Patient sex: F
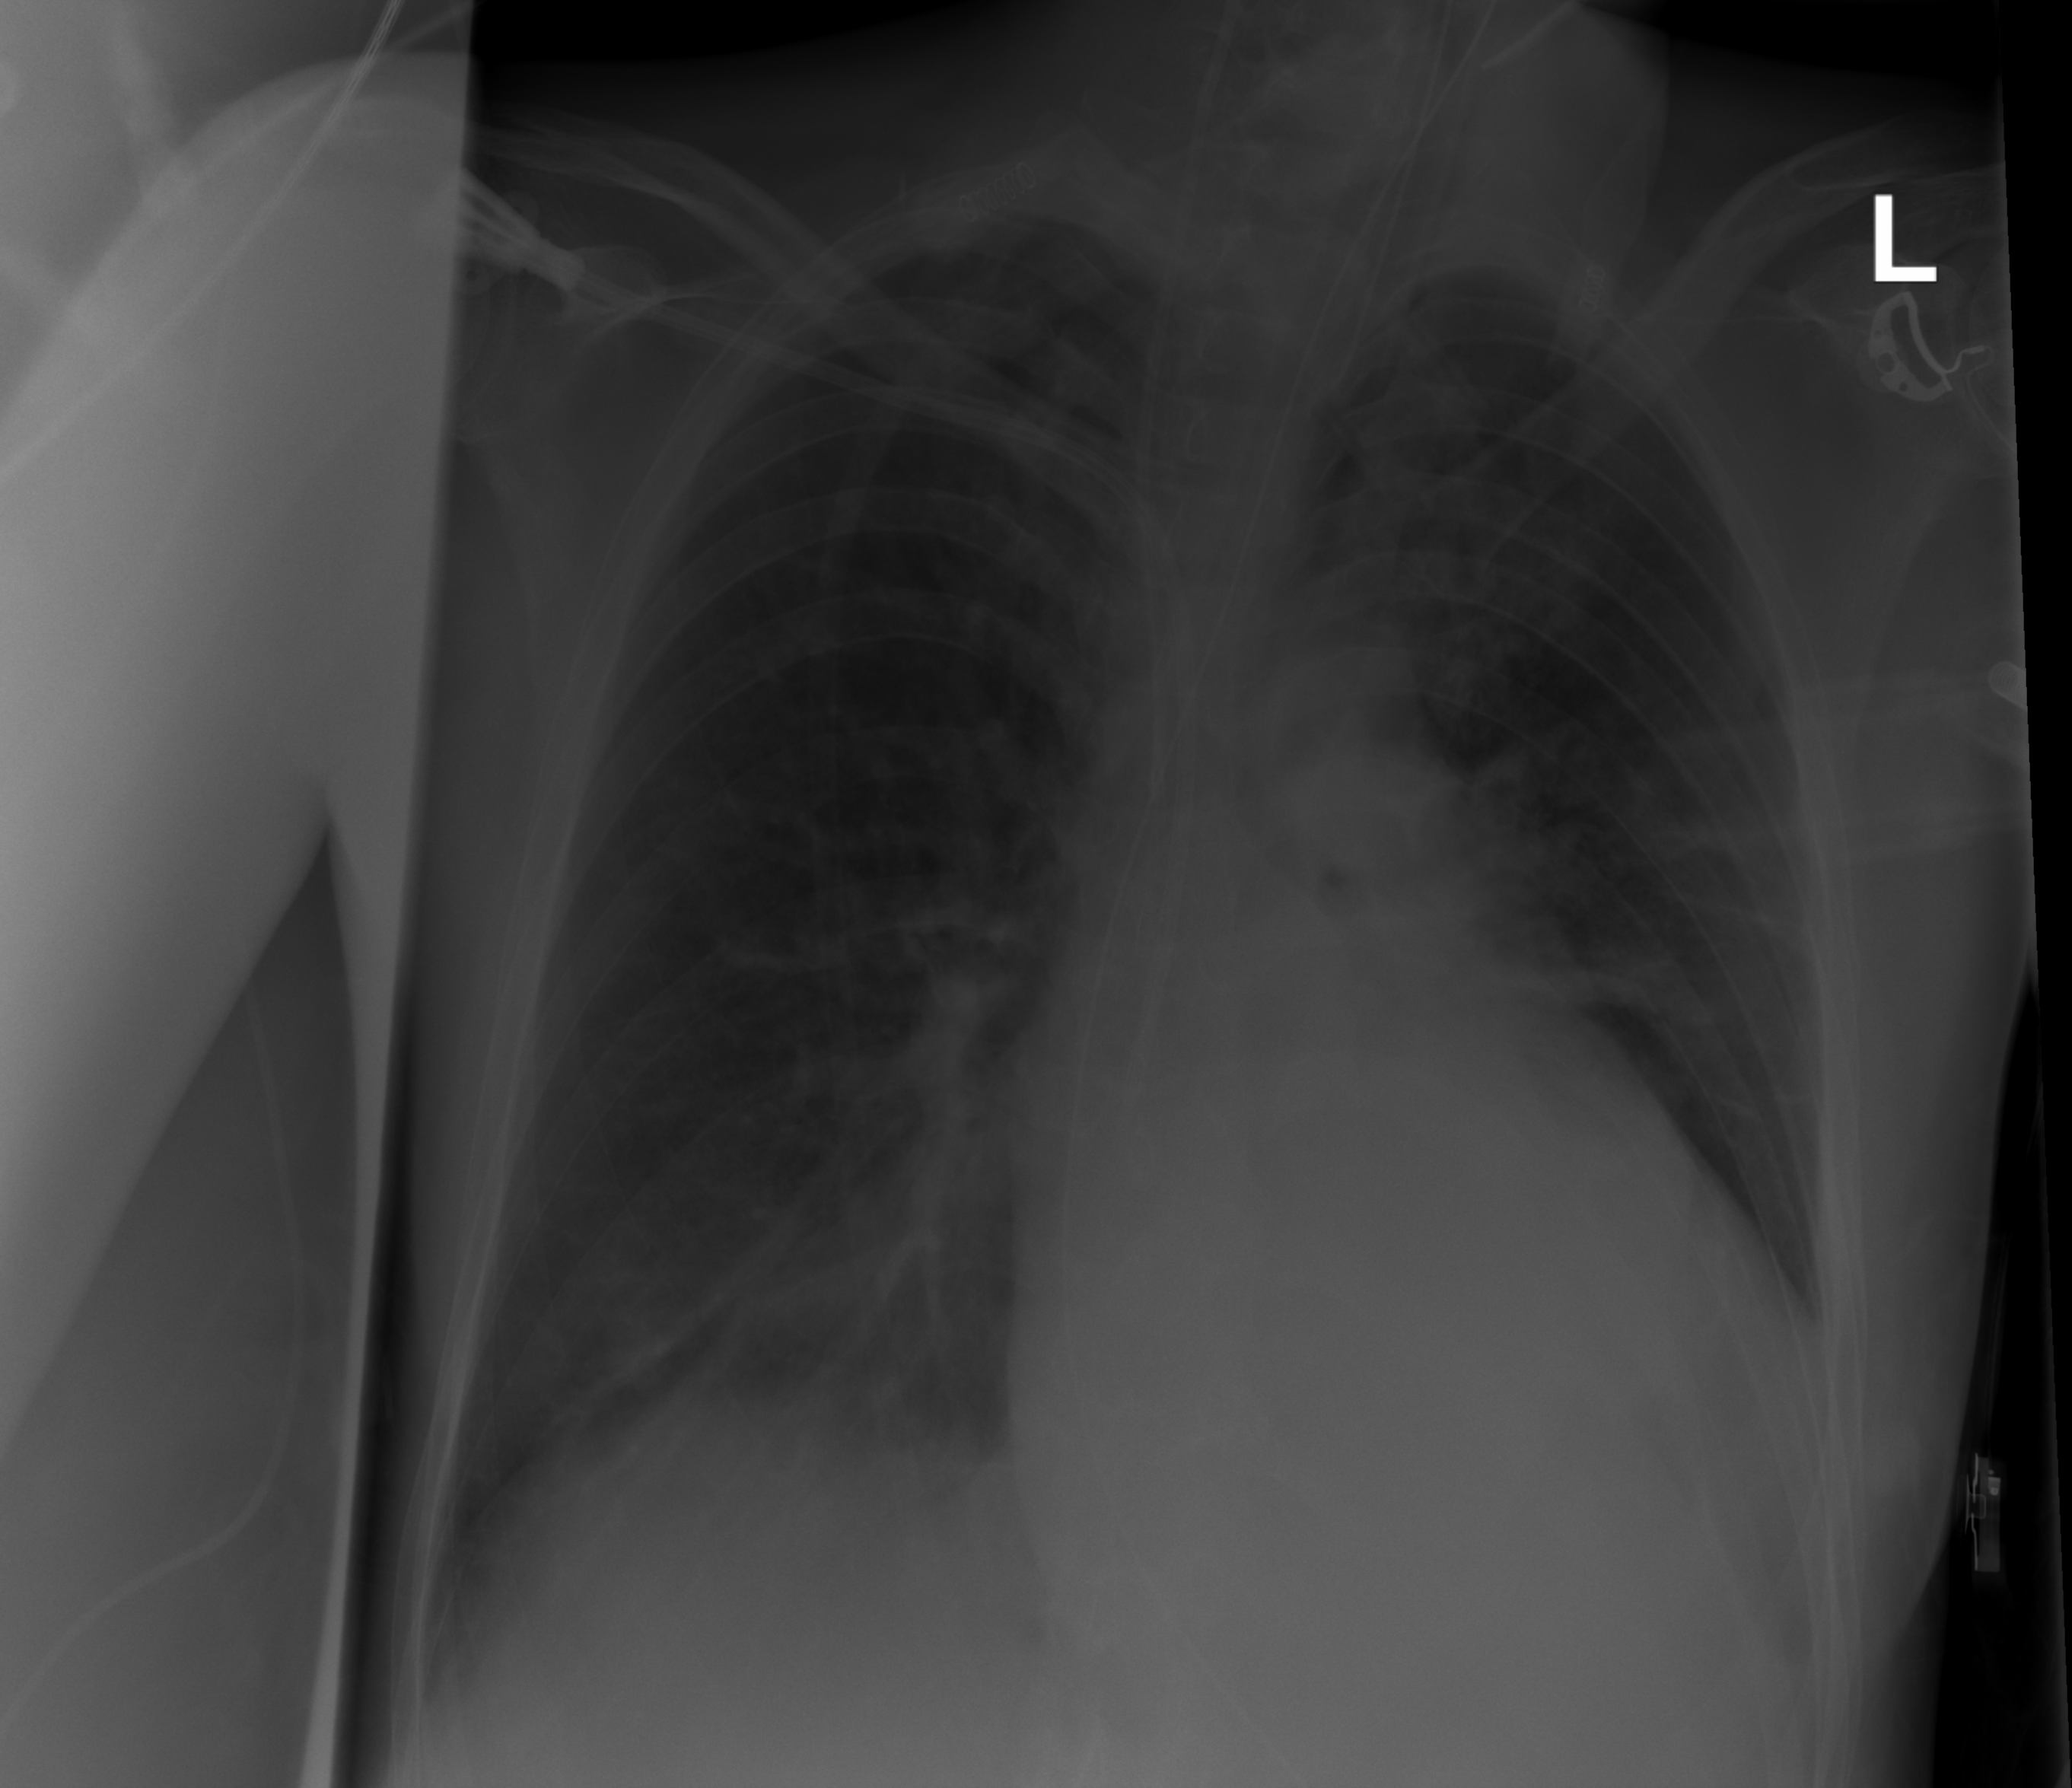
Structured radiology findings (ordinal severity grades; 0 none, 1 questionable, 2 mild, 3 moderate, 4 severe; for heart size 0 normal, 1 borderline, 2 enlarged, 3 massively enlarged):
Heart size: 2
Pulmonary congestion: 0
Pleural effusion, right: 0
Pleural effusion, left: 0
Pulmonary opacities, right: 2
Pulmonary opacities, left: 0
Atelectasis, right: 0
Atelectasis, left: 0